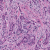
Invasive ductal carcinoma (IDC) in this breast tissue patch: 1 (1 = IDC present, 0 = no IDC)